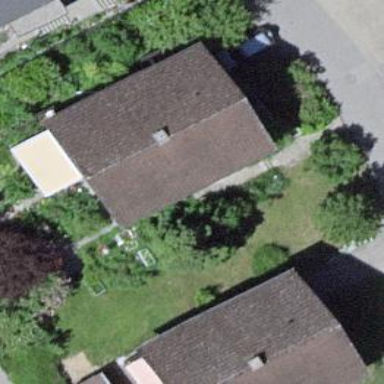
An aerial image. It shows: Building with gabled roof.